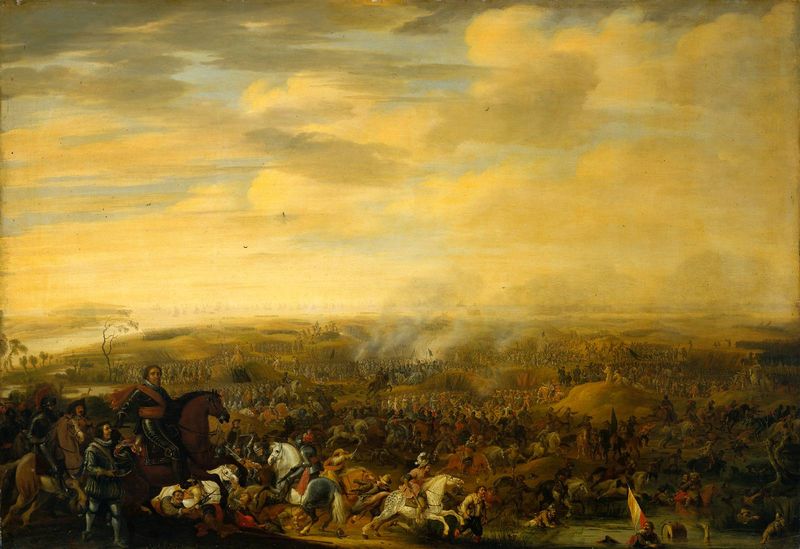
Titel: Prinz Maurice und die Schlacht von Nieuwpoort, 2. Juli 1600
Künstler: Pauwels van Hillegaert
Standort: Amsterdam
Institution: Rijksmuseum
Schlagwörter: angriff, baum, berg, blau, feuer, gemälde, gruppe, himmel, kampf, kämpfer, wasser, weiß, wolken, bäume, fluss, gelb, grün, landschaft, menschen, see, stadt, teich, abend, braun, grau, hell, männer, schwarz, blick, tiere, weg, wolke, gesellschaft, leute, malerei, tod, tot, porträt, öl, ebene, feld, horizont, hügel, morgen, natur, vieh, weite, wind, qualm, rauch, sonne, wiesen, wald, anhöhe, pferd, pferde, reiter, mähne, reiten, schärpe, fahnen, fahne, flagge, berge, fels, dunst, nebel, sonnenuntergang, ölgemälde, gewalt, krieg, schlacht, historienbild, kaiser, soldaten, stimmung, wolkig, schwert, uniformen, waffen, widerstand, soldat, schweden, leinwand, helm, herrscher, fass, ritter, trommel, anführer, armee, darstellung, feldzug, fürst, gustav adolf, heer, himmel gelb, jagd, kriegsschauplatz, kämpfen, lützen, marsch, rauchig, ruf, rüstung, schimmel, sieg, sonnig, sterbende, wallenstein, wimpel, zufuss, himme, gewehr, kavallerie, feldherr, gewehre, schlachtfeld, galopp, lager, prospekt, rüstungen, truppe, truppen, kamp, teiter, schlcht, 17. jahrhundert, trupen, herzogenbusch, f30-jähriger, 30-jähriger, snayers, van der meulen